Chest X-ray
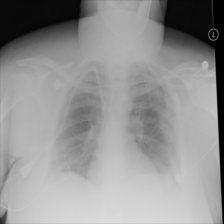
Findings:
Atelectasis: negative
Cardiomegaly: negative
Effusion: positive
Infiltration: negative
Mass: negative
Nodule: negative
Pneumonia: negative
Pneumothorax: negative
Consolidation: negative
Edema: negative
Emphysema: negative
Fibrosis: negative
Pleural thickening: negative
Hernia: negative